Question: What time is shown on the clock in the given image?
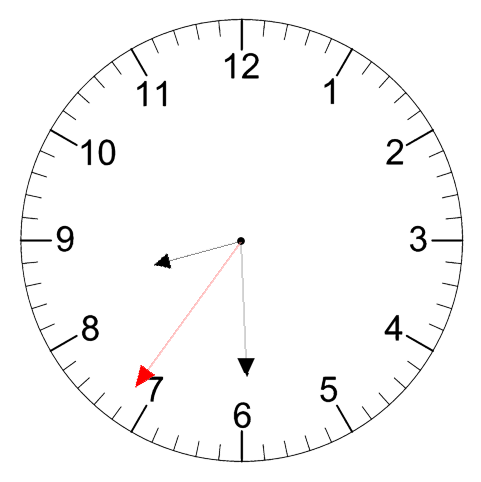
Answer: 08:29:36